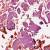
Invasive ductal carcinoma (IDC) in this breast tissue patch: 0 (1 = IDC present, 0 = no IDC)